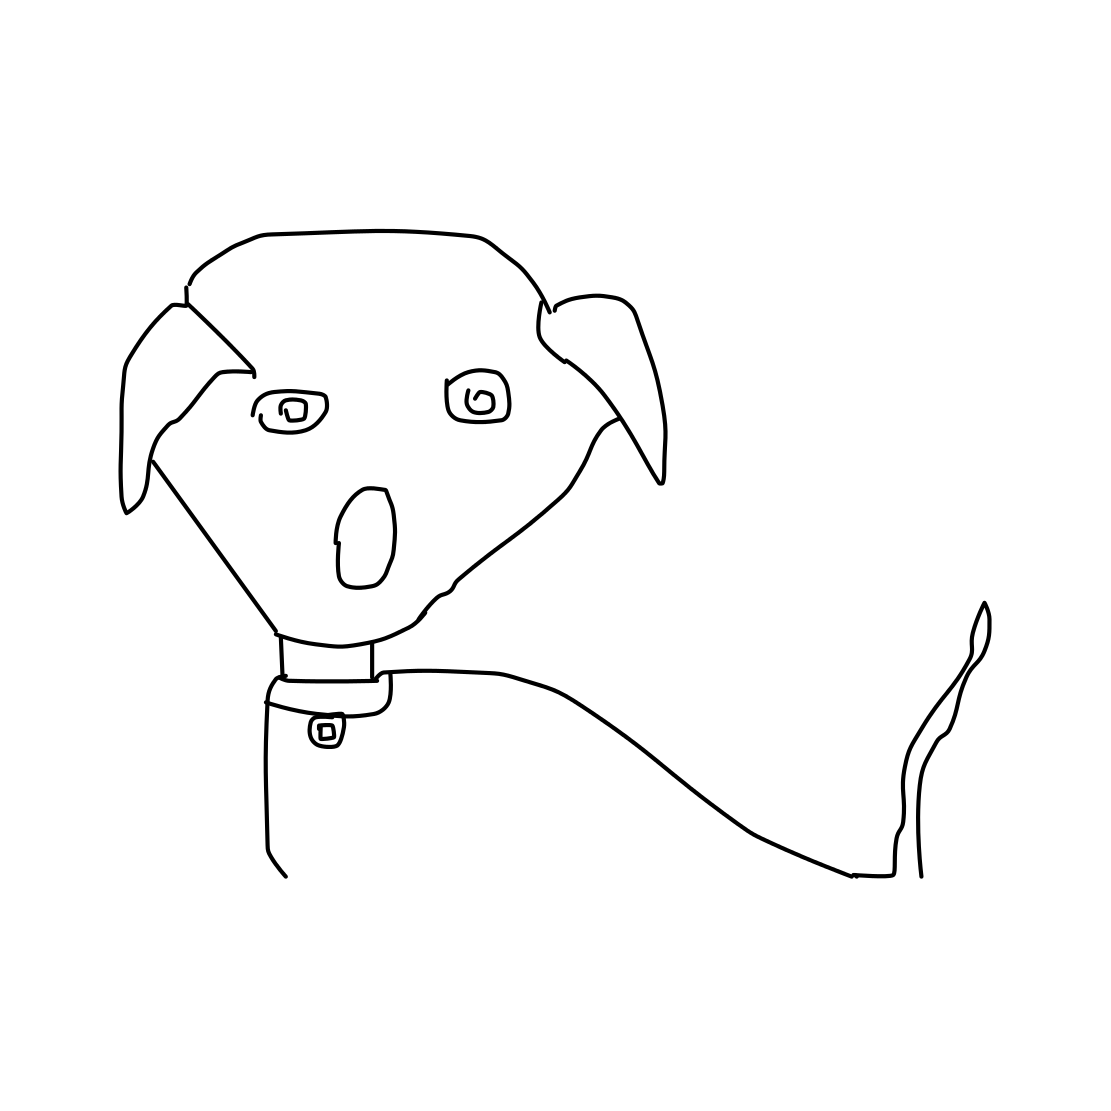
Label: dog